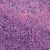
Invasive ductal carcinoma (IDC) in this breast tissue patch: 1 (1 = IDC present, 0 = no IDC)